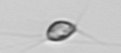
Label: Acanthoica_quattrospina